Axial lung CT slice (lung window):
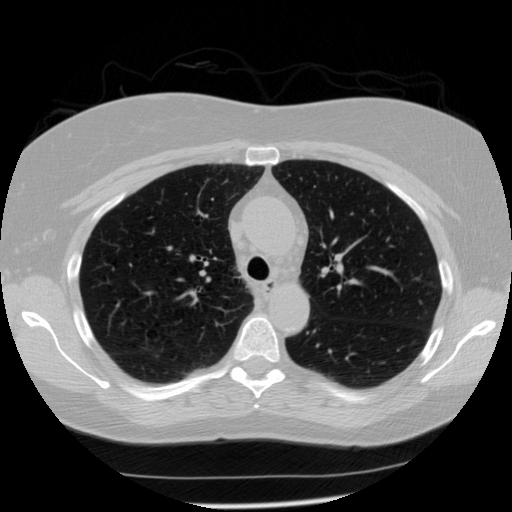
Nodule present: no